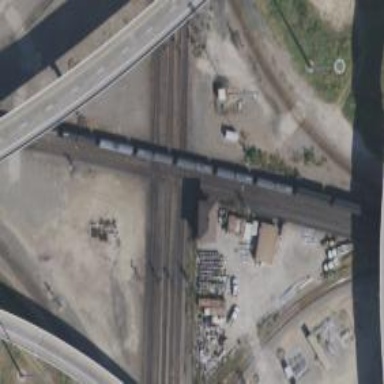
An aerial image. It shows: Railway crossing.